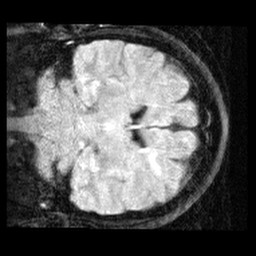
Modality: FLAIR
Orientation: coronal
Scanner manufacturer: siemens
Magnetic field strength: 1.5 T
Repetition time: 8.63 s
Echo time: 0.111 s